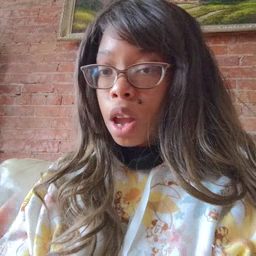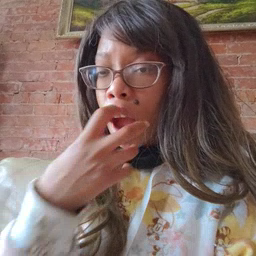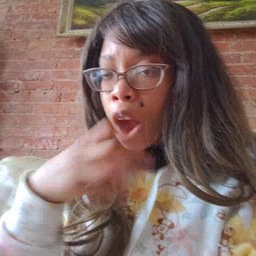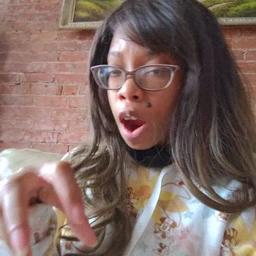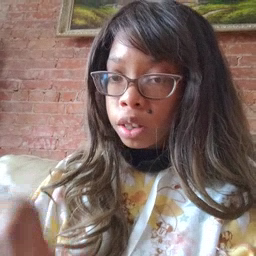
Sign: hot